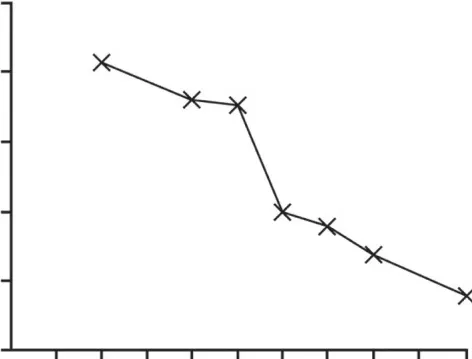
Kinetics of. Anti-SARS-COV-2 IgG (anti-S + anti-N).
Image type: electrography (ekg)